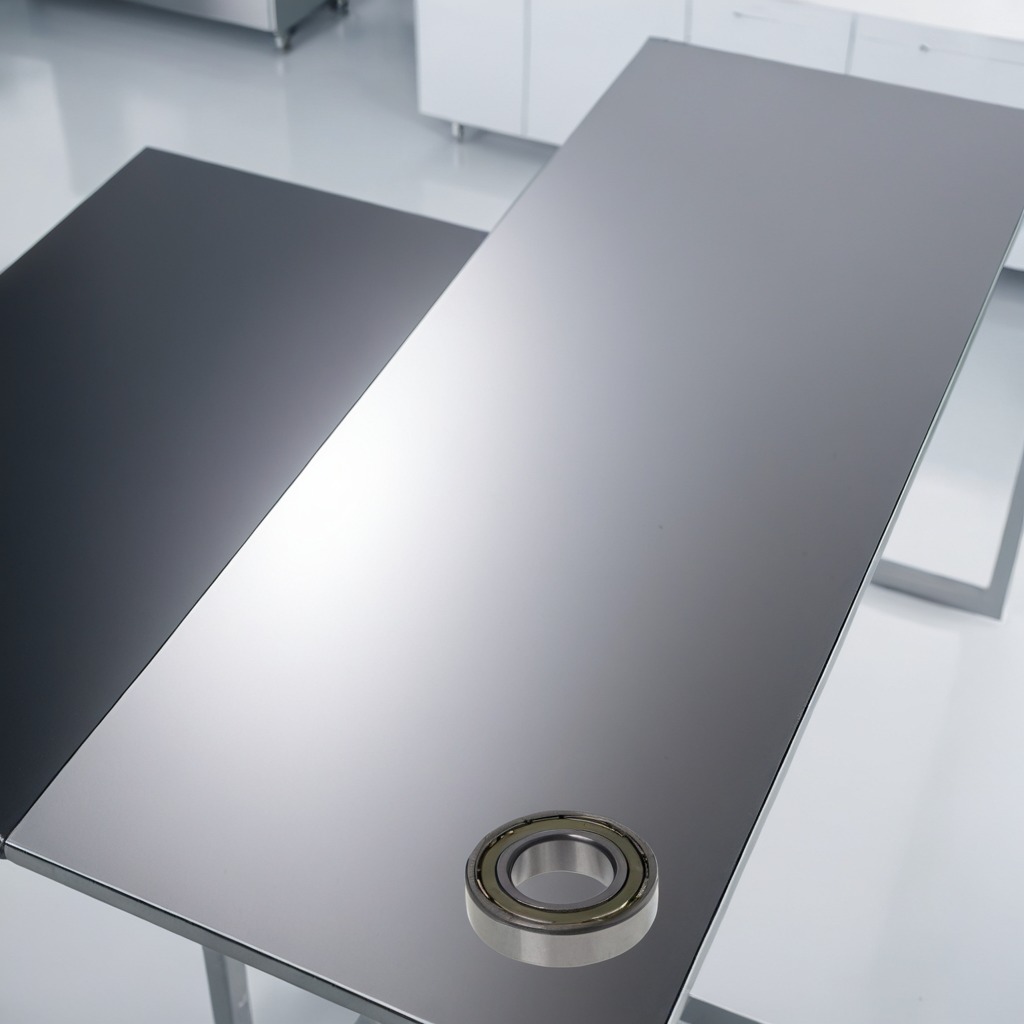
A metal ball bearing is lying on the stainless steel table in a high-end prototyping lab.